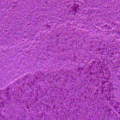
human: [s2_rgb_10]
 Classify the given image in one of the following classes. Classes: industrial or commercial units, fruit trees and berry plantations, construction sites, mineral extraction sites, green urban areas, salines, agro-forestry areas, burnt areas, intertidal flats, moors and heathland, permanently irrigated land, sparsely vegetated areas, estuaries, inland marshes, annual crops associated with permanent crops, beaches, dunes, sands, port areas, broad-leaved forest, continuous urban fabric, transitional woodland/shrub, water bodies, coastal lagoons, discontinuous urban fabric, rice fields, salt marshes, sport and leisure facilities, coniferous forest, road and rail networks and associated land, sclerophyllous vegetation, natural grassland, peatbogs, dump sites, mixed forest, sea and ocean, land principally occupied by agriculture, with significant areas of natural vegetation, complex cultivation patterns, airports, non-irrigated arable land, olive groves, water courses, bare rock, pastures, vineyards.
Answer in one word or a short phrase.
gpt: sea and ocean